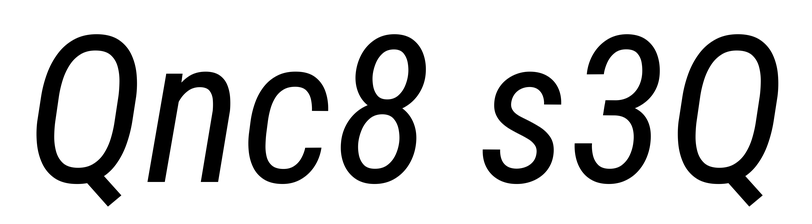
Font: Roboto-Italic_Condensed_Italic